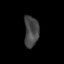
Tissue: lung
Cell type: Epithelial cells
Senescence score: 0.1941
Nuclear area (px): 443
Mean DAPI intensity: 68.919